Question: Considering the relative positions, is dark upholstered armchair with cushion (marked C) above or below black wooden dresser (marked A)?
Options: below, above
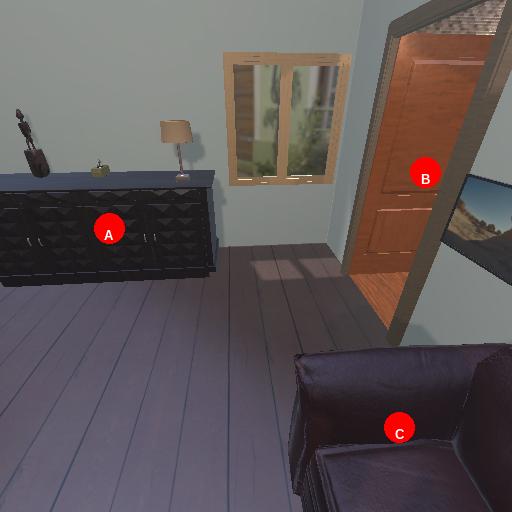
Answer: below